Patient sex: M
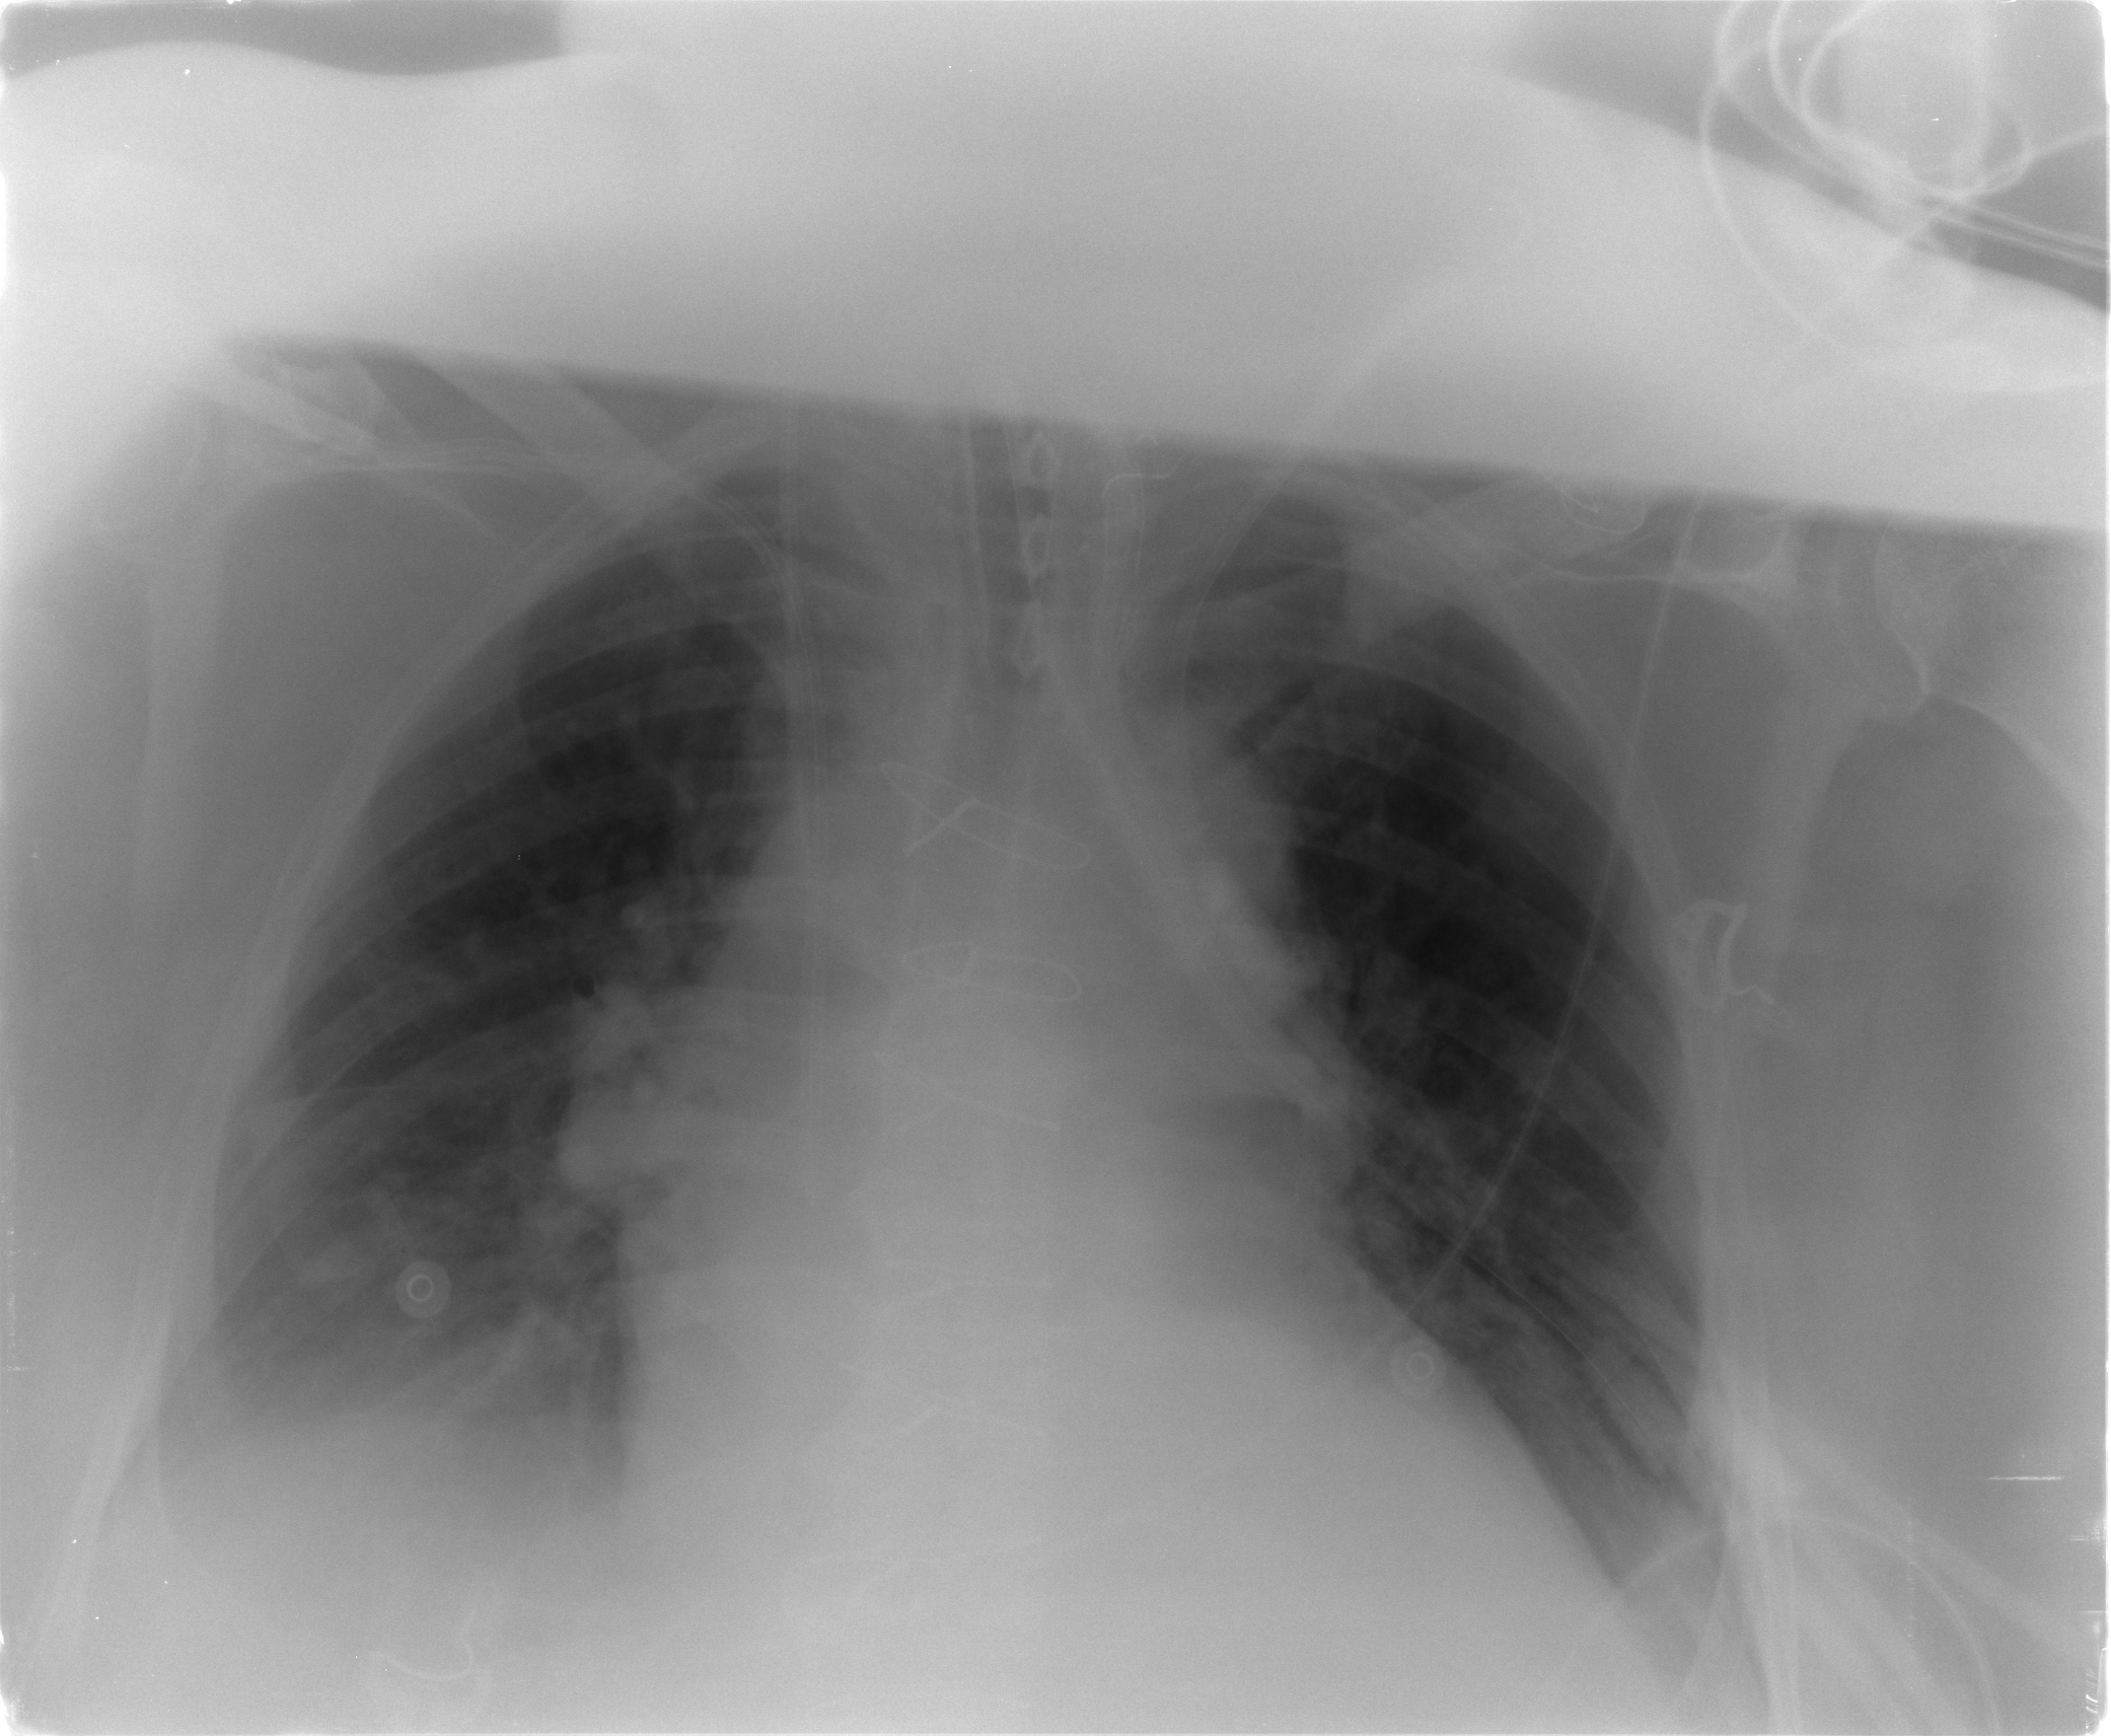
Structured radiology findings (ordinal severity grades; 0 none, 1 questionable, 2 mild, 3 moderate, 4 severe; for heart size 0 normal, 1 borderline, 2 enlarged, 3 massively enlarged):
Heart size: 2
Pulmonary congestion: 2
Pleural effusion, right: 2
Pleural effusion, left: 2
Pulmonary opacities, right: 1
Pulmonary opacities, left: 1
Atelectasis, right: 2
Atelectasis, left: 2